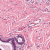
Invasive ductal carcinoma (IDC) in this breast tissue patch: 0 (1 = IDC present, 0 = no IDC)